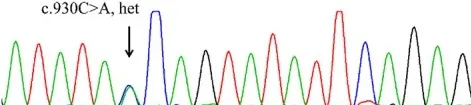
Genetic findings from the family. (C) The variation of c.930C > A is a nonsense mutation (p. Tyr310*) identified in the proband. The parents were tested and did not carry the mutation. Black arrows indicate the point mutation.
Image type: chart (chart)